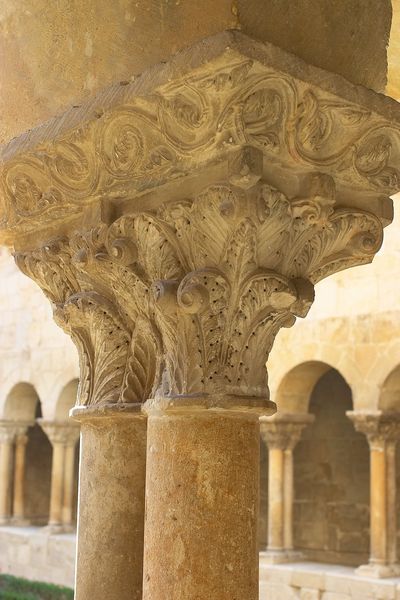
Titel: S. Domingo de Silos
Standort: Burgos (EU - E)
Schlagwörter: blätter, dunkel, schatten, grün, blume, braun, fenster, hell, licht, säule, säulen, rasen, wiese, beige, ornament, architektur, stein, steine, rund, ranken, bogen, mauer, wise, rundbogen, floral, foto, fotografie, gang, kloster, löcher, kapitell, figural, sandstein, romanik, korinthisch, schaft, spirale, doppelt, kapitel, kreuzgang, akanthus, rundgang, blumig, kartell, kartagisch